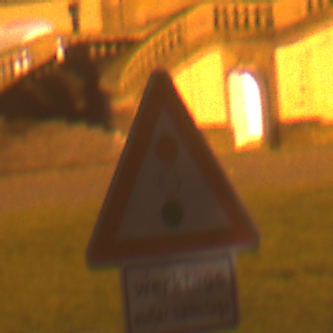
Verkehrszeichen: Lichtzeichenanlage
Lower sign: ZeitangabenMitBeschraenkungAufWochentage7
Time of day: Night
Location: Outdoor (Suburban)
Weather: PartlyCloudy
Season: NotSpecified
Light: Artificial